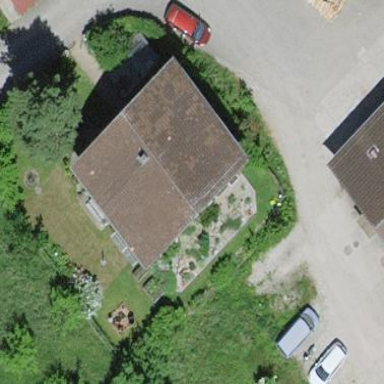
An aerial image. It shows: Gabled roofed house.